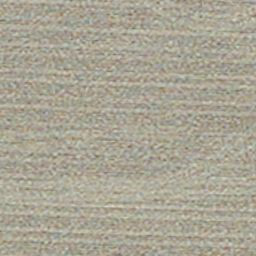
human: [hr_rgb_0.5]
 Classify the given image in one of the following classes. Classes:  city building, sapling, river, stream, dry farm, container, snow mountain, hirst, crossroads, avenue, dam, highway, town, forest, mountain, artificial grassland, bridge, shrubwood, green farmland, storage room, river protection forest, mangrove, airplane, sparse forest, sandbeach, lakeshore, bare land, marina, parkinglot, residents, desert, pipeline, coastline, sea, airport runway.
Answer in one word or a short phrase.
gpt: dry farm